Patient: sex F, age 62
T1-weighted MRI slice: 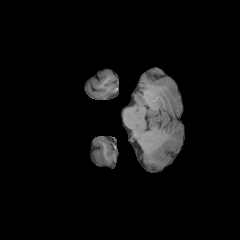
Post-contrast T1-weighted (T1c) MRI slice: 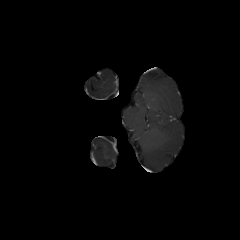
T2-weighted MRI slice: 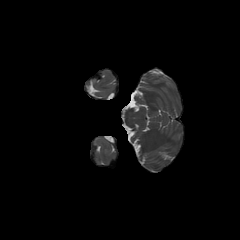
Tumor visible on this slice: no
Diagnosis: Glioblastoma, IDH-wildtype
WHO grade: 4